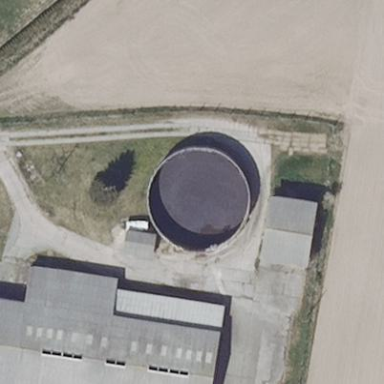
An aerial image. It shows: Storage tank that is man-made.